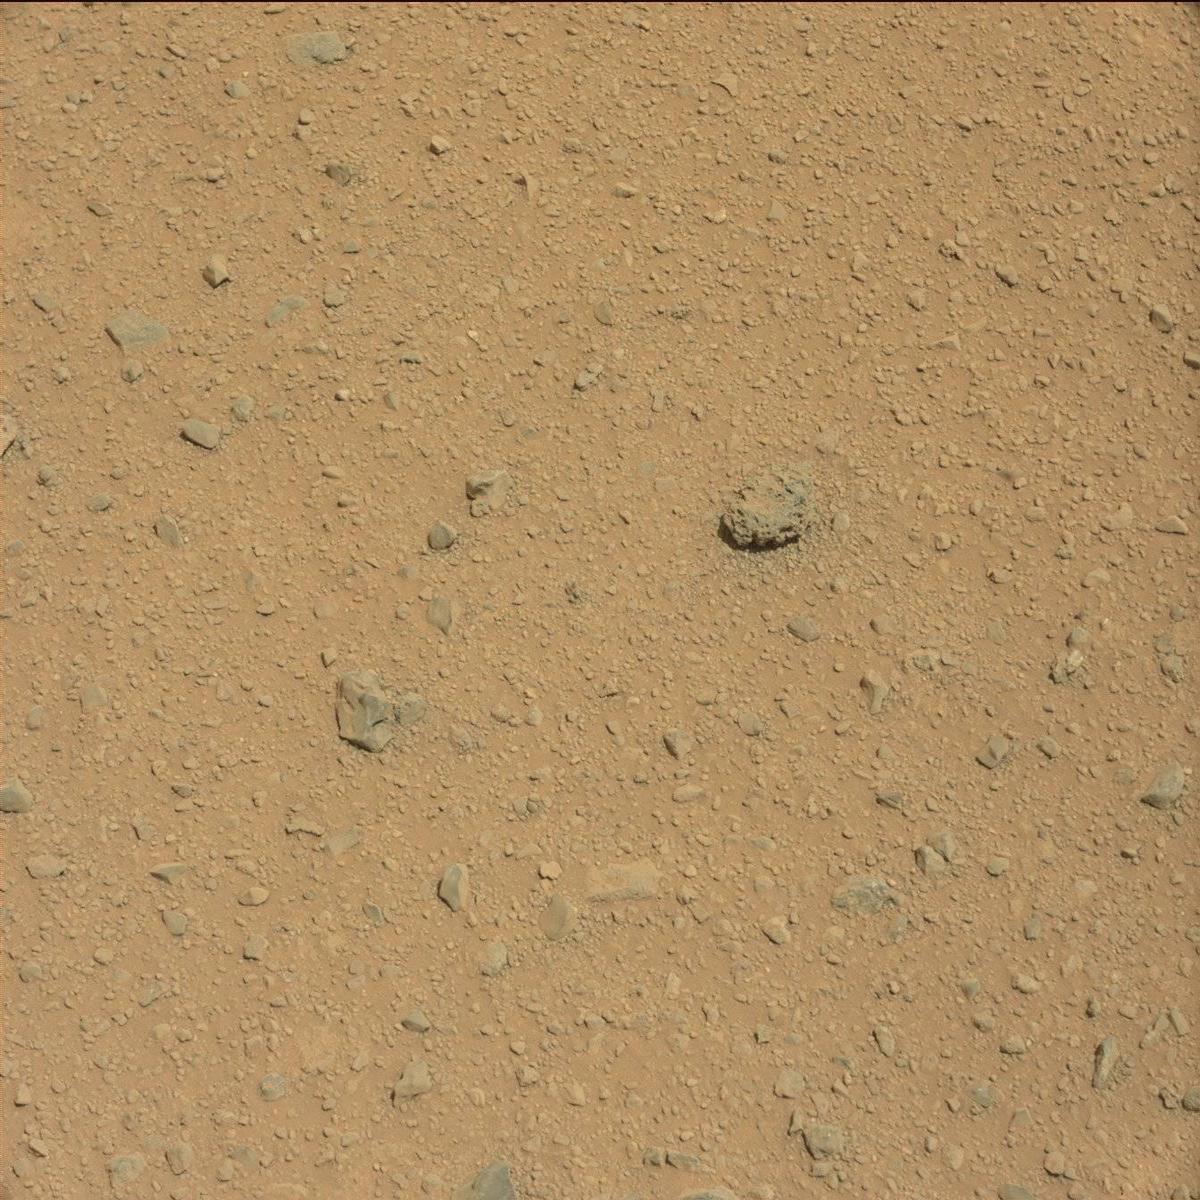
Terrain classes present: Bedrock, Rock, Sand / Soil